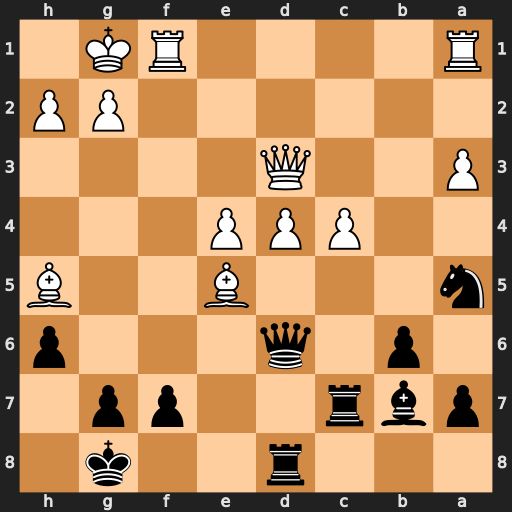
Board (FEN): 3r2k1/pbr2pp1/1p1q3p/n3B2B/2PPP3/P2Q4/6PP/R4RK1
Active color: b
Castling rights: -
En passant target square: -
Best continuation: Qxe5 dxe5 Rxd3